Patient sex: M
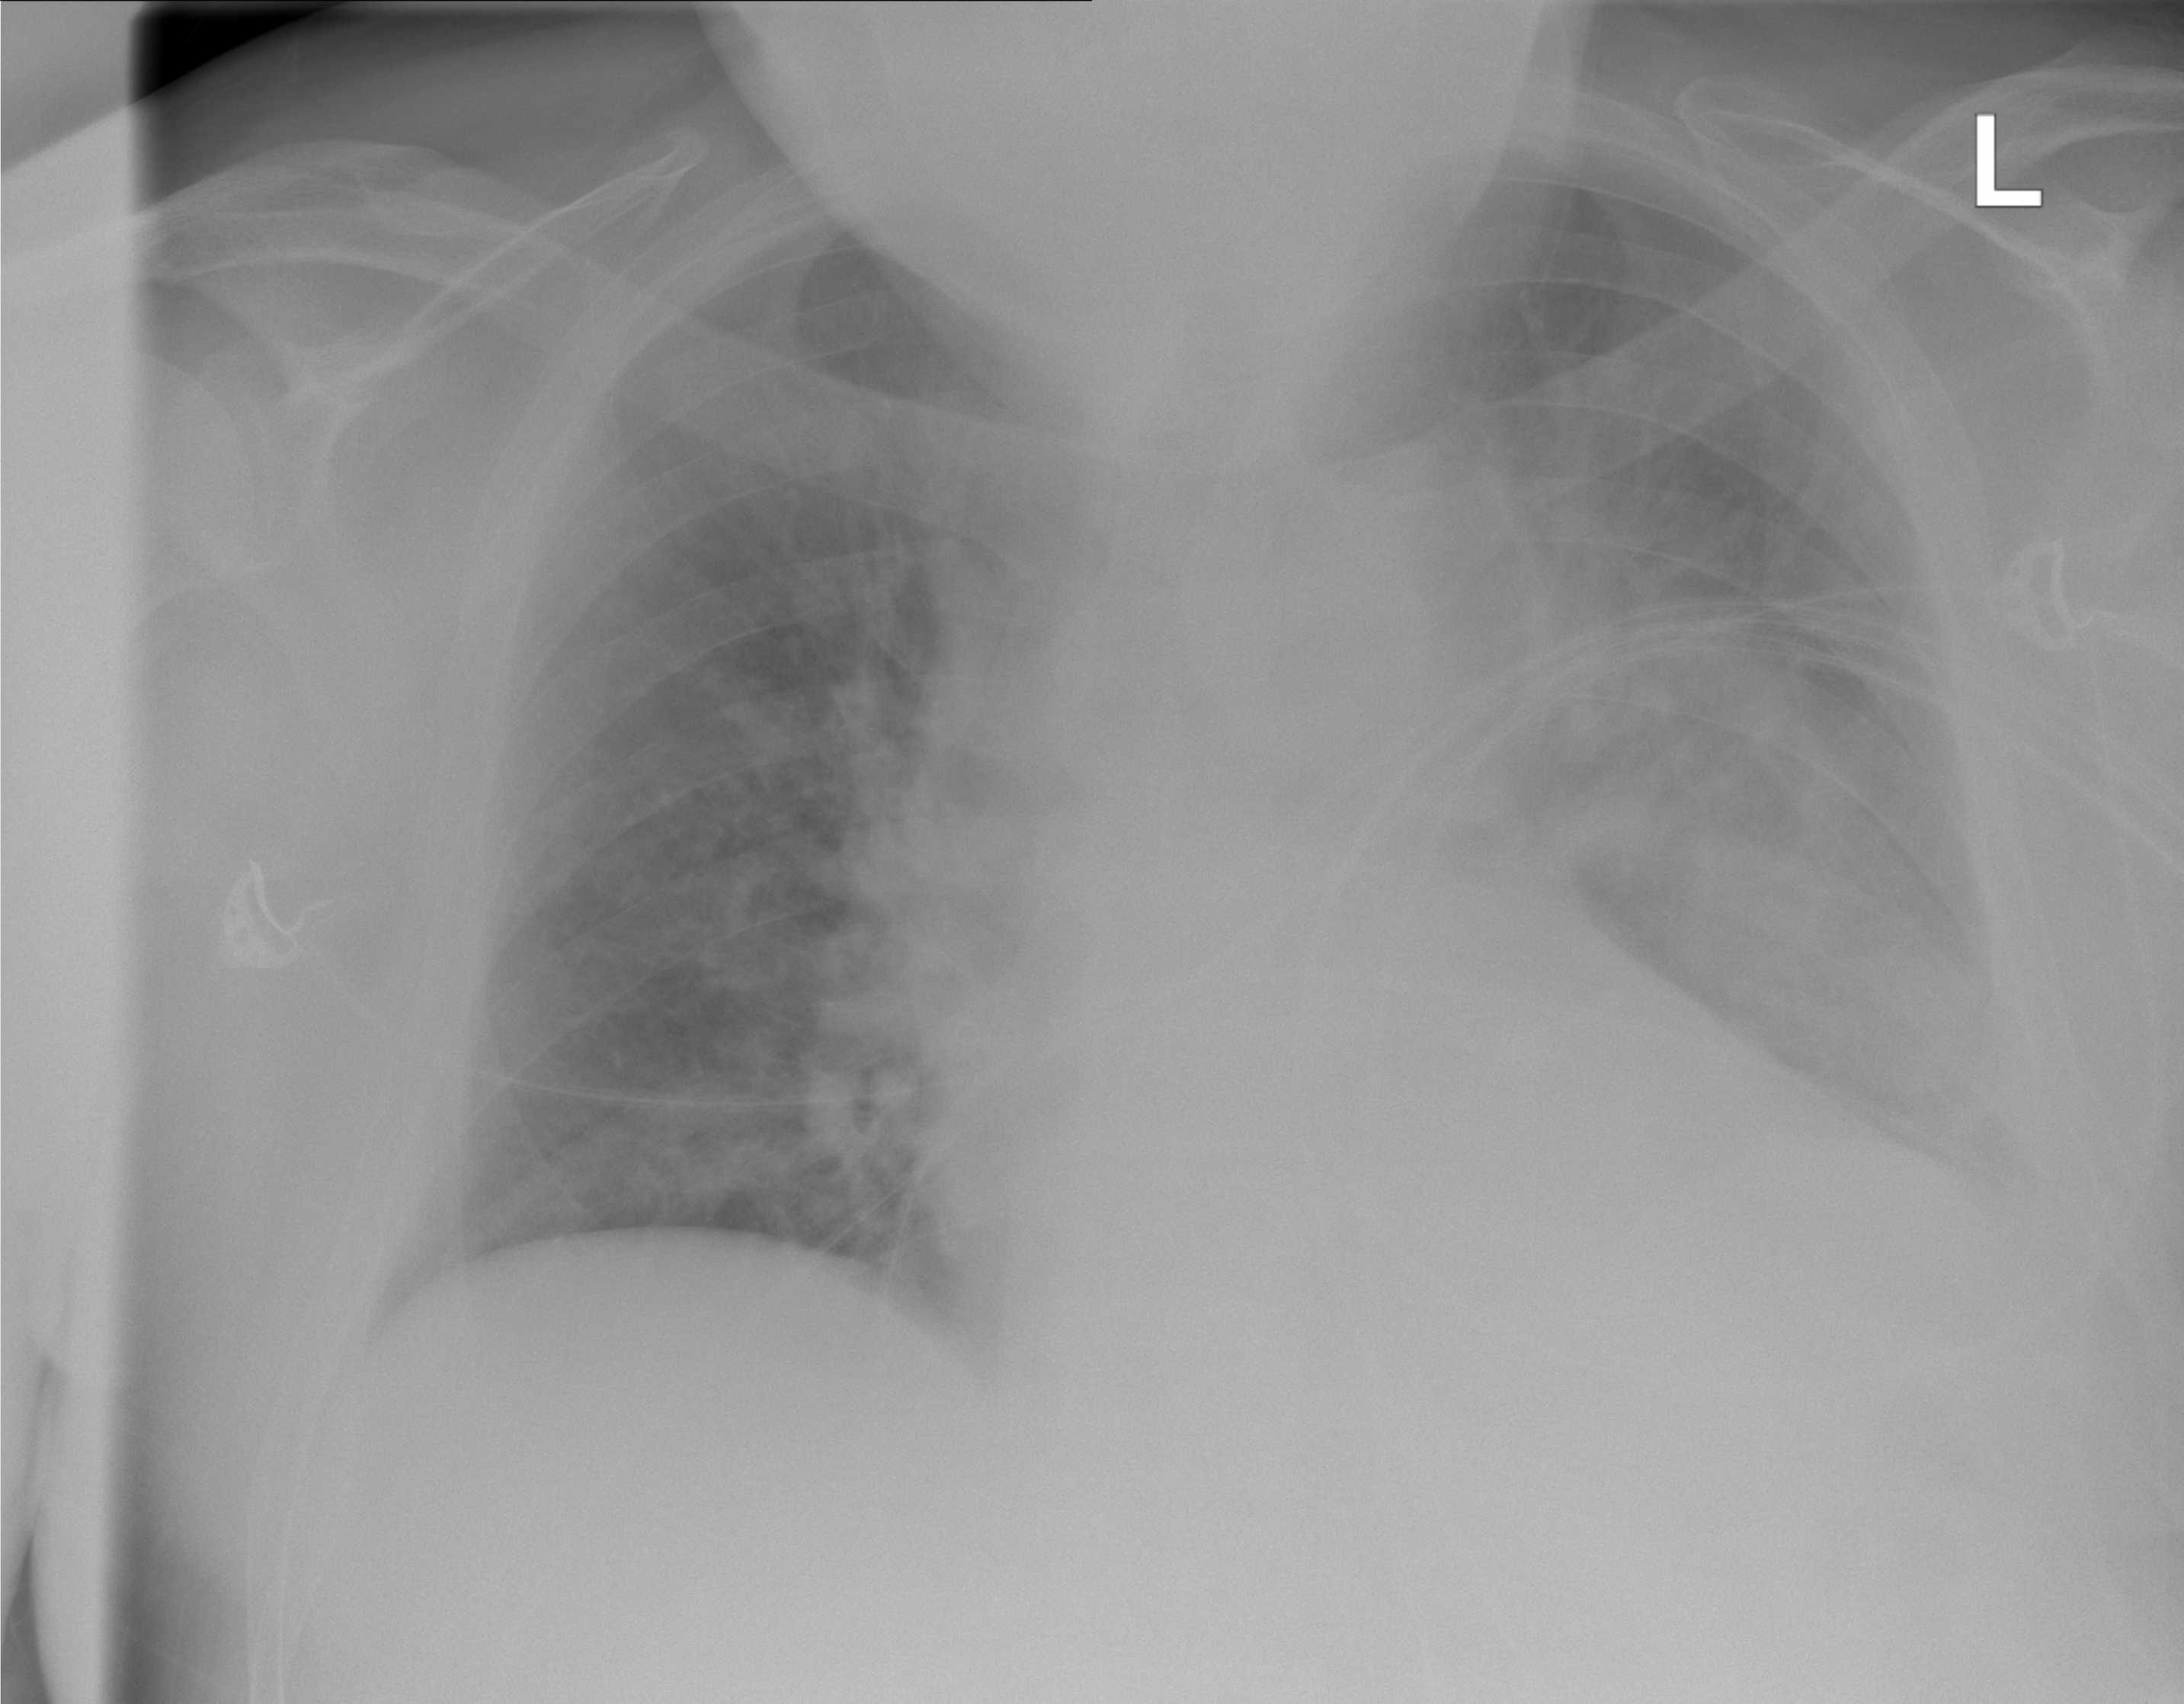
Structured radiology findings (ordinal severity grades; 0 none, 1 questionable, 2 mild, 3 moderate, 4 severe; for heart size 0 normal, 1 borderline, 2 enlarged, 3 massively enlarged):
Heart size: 0
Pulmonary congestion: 2
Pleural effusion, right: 0
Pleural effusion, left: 0
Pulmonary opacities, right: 0
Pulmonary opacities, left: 3
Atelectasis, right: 0
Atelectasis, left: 2